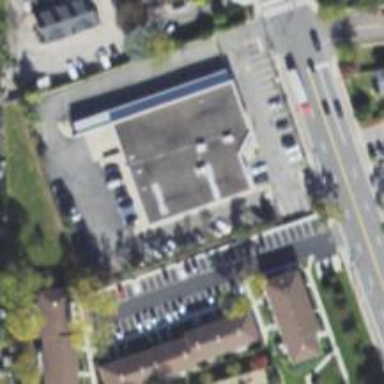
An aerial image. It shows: Retail building that houses post office.